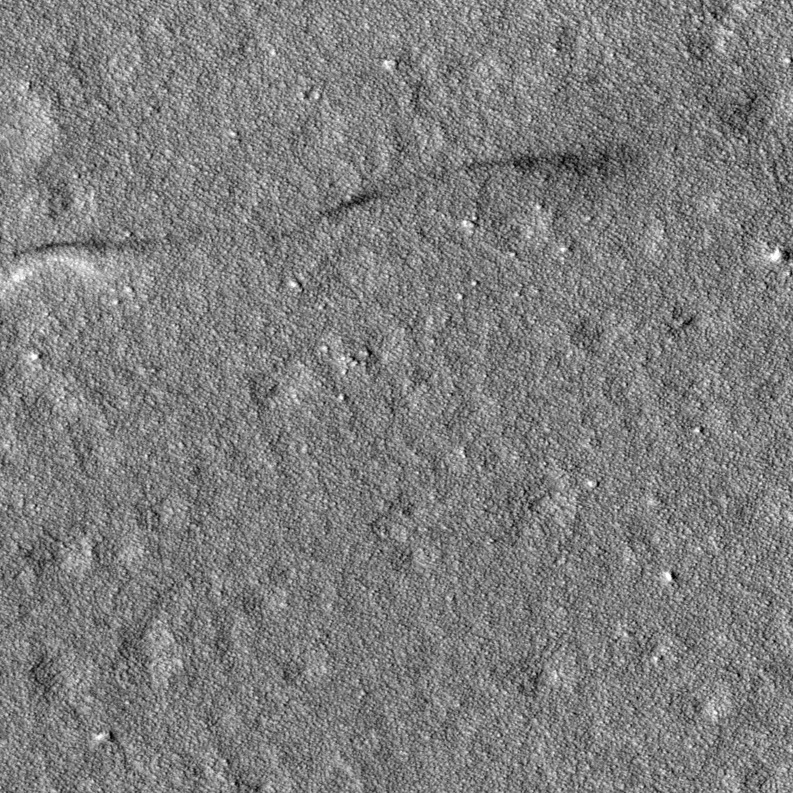
Label: dustdevil